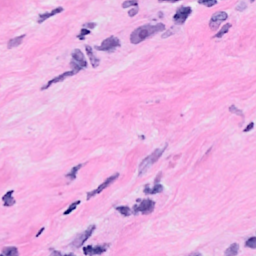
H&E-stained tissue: Breast